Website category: auto
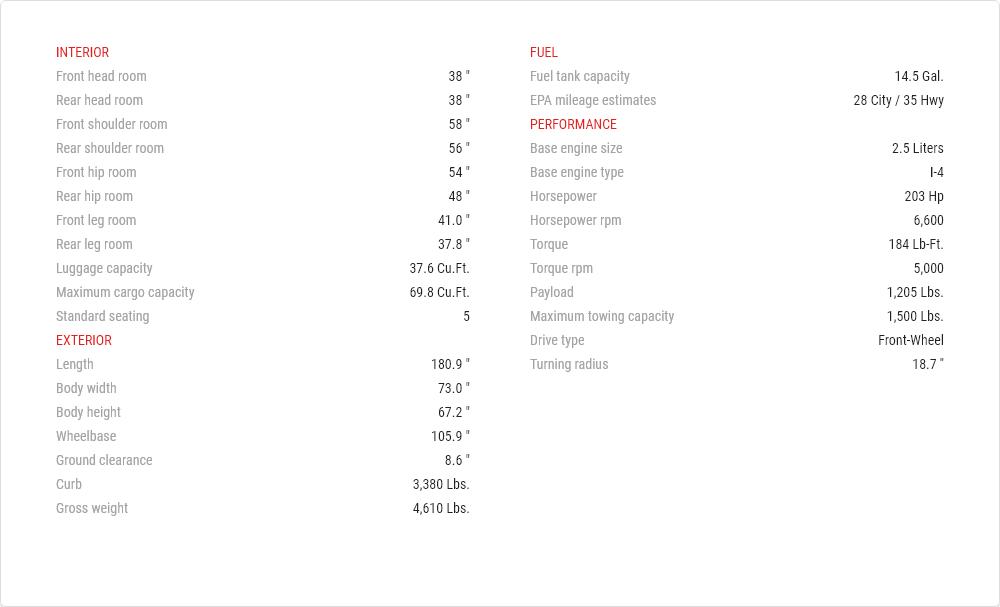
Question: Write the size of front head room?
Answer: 38 "

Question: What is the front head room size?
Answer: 38 "

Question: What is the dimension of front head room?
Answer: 38 "

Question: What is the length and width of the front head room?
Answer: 38 "

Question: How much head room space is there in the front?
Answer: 38 "

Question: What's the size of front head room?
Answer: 38 "

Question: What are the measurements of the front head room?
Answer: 38 "

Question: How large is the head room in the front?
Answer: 38 "

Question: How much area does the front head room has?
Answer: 38 "

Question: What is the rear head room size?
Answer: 38 "

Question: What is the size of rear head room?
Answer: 38 "

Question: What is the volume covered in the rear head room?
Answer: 38 "

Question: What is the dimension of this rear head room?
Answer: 38 "

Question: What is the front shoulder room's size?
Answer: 58 "

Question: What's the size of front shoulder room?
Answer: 58 "

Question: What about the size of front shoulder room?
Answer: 58 "

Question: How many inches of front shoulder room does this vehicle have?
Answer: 58 "

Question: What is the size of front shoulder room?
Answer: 58 "

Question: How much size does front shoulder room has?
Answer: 58 "

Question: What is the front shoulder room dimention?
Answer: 58 "

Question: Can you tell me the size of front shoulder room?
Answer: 58 "

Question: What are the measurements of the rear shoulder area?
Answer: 56 "

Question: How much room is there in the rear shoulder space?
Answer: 56 "

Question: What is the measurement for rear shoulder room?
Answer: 56 "

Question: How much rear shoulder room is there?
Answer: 56 "

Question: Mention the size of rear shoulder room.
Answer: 56 "

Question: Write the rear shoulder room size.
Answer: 56 "

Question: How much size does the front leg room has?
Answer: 41.0 "

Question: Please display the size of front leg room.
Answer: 41.0 "

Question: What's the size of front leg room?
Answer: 41.0 "

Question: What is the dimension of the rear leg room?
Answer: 37.8 "

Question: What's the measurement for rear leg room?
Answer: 37.8 "

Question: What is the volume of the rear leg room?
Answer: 37.8 "

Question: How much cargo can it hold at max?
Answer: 37.6 cu.ft.

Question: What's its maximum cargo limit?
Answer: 37.6 cu.ft.

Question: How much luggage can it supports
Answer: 37.6 cu.ft.

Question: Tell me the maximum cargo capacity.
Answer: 37.6 cu.ft.

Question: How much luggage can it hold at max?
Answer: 37.6 cu.ft.

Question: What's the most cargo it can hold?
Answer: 37.6 cu.ft.

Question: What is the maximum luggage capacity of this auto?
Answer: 37.6 cu.ft.

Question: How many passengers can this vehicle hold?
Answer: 5

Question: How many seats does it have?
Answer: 5

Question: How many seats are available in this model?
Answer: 5

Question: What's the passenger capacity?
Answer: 5

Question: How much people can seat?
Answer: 5

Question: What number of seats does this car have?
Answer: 5

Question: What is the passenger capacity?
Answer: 5

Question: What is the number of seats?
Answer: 5

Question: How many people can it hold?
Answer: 5

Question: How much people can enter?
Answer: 5

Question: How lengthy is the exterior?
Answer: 180.9 "

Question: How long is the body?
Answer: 180.9 "

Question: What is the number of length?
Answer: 180.9 "

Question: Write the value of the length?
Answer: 180.9 "

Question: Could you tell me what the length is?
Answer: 180.9 "

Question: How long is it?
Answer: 180.9 "

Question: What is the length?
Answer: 180.9 "

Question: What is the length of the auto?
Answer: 180.9 "

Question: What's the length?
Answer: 180.9 "

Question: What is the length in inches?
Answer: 180.9 "

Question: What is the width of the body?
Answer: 73.0 "

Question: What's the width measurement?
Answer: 73.0 "

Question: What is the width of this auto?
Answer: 73.0 "

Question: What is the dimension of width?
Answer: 73.0 "